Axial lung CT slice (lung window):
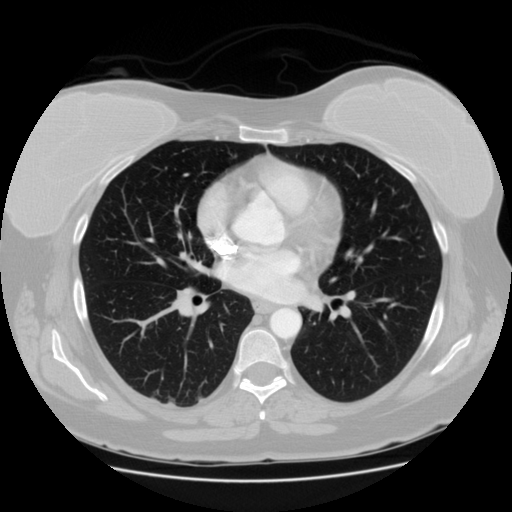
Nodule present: no